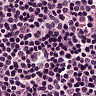
Metastatic tissue present: no